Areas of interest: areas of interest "Commercial service"
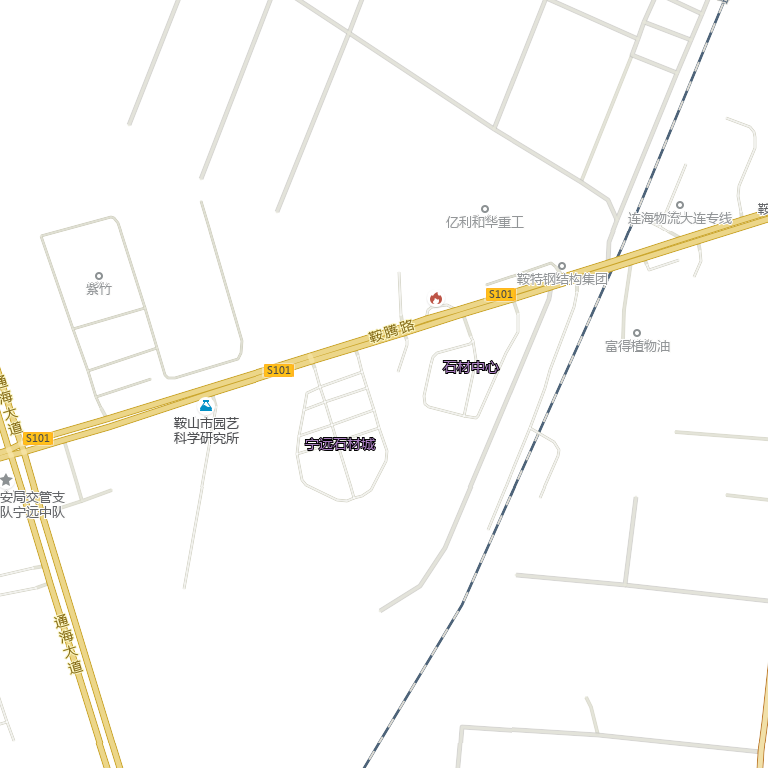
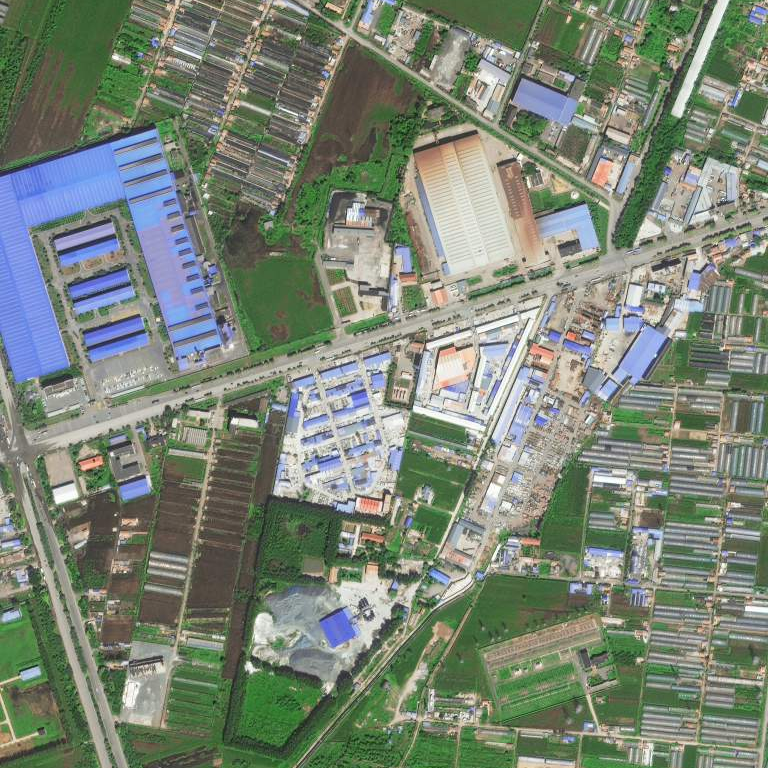